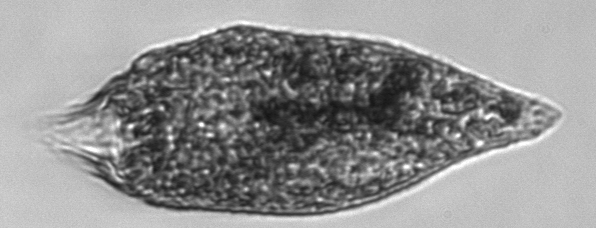
Label: Strombidium_conicum